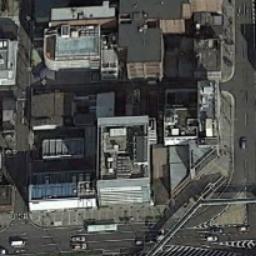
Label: commercial_area